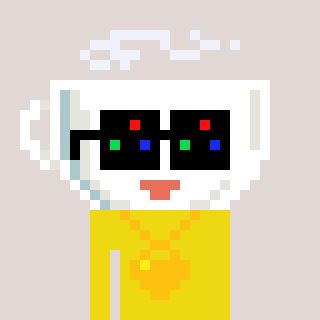
a pixel art character with square black sunglasses, a mug-shaped head and a yellow-colored body on a warm background